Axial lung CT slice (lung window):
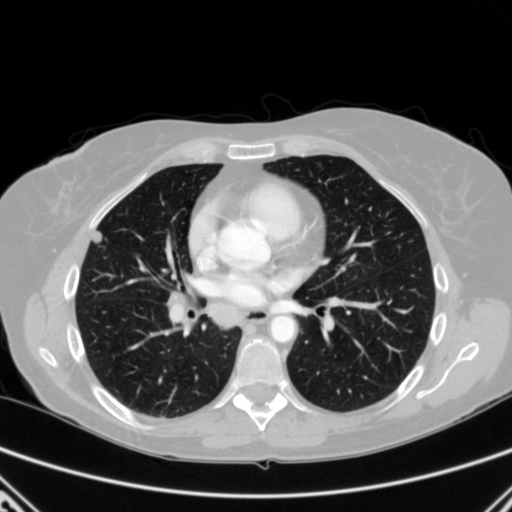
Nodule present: yes
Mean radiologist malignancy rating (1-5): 3.75